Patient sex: M
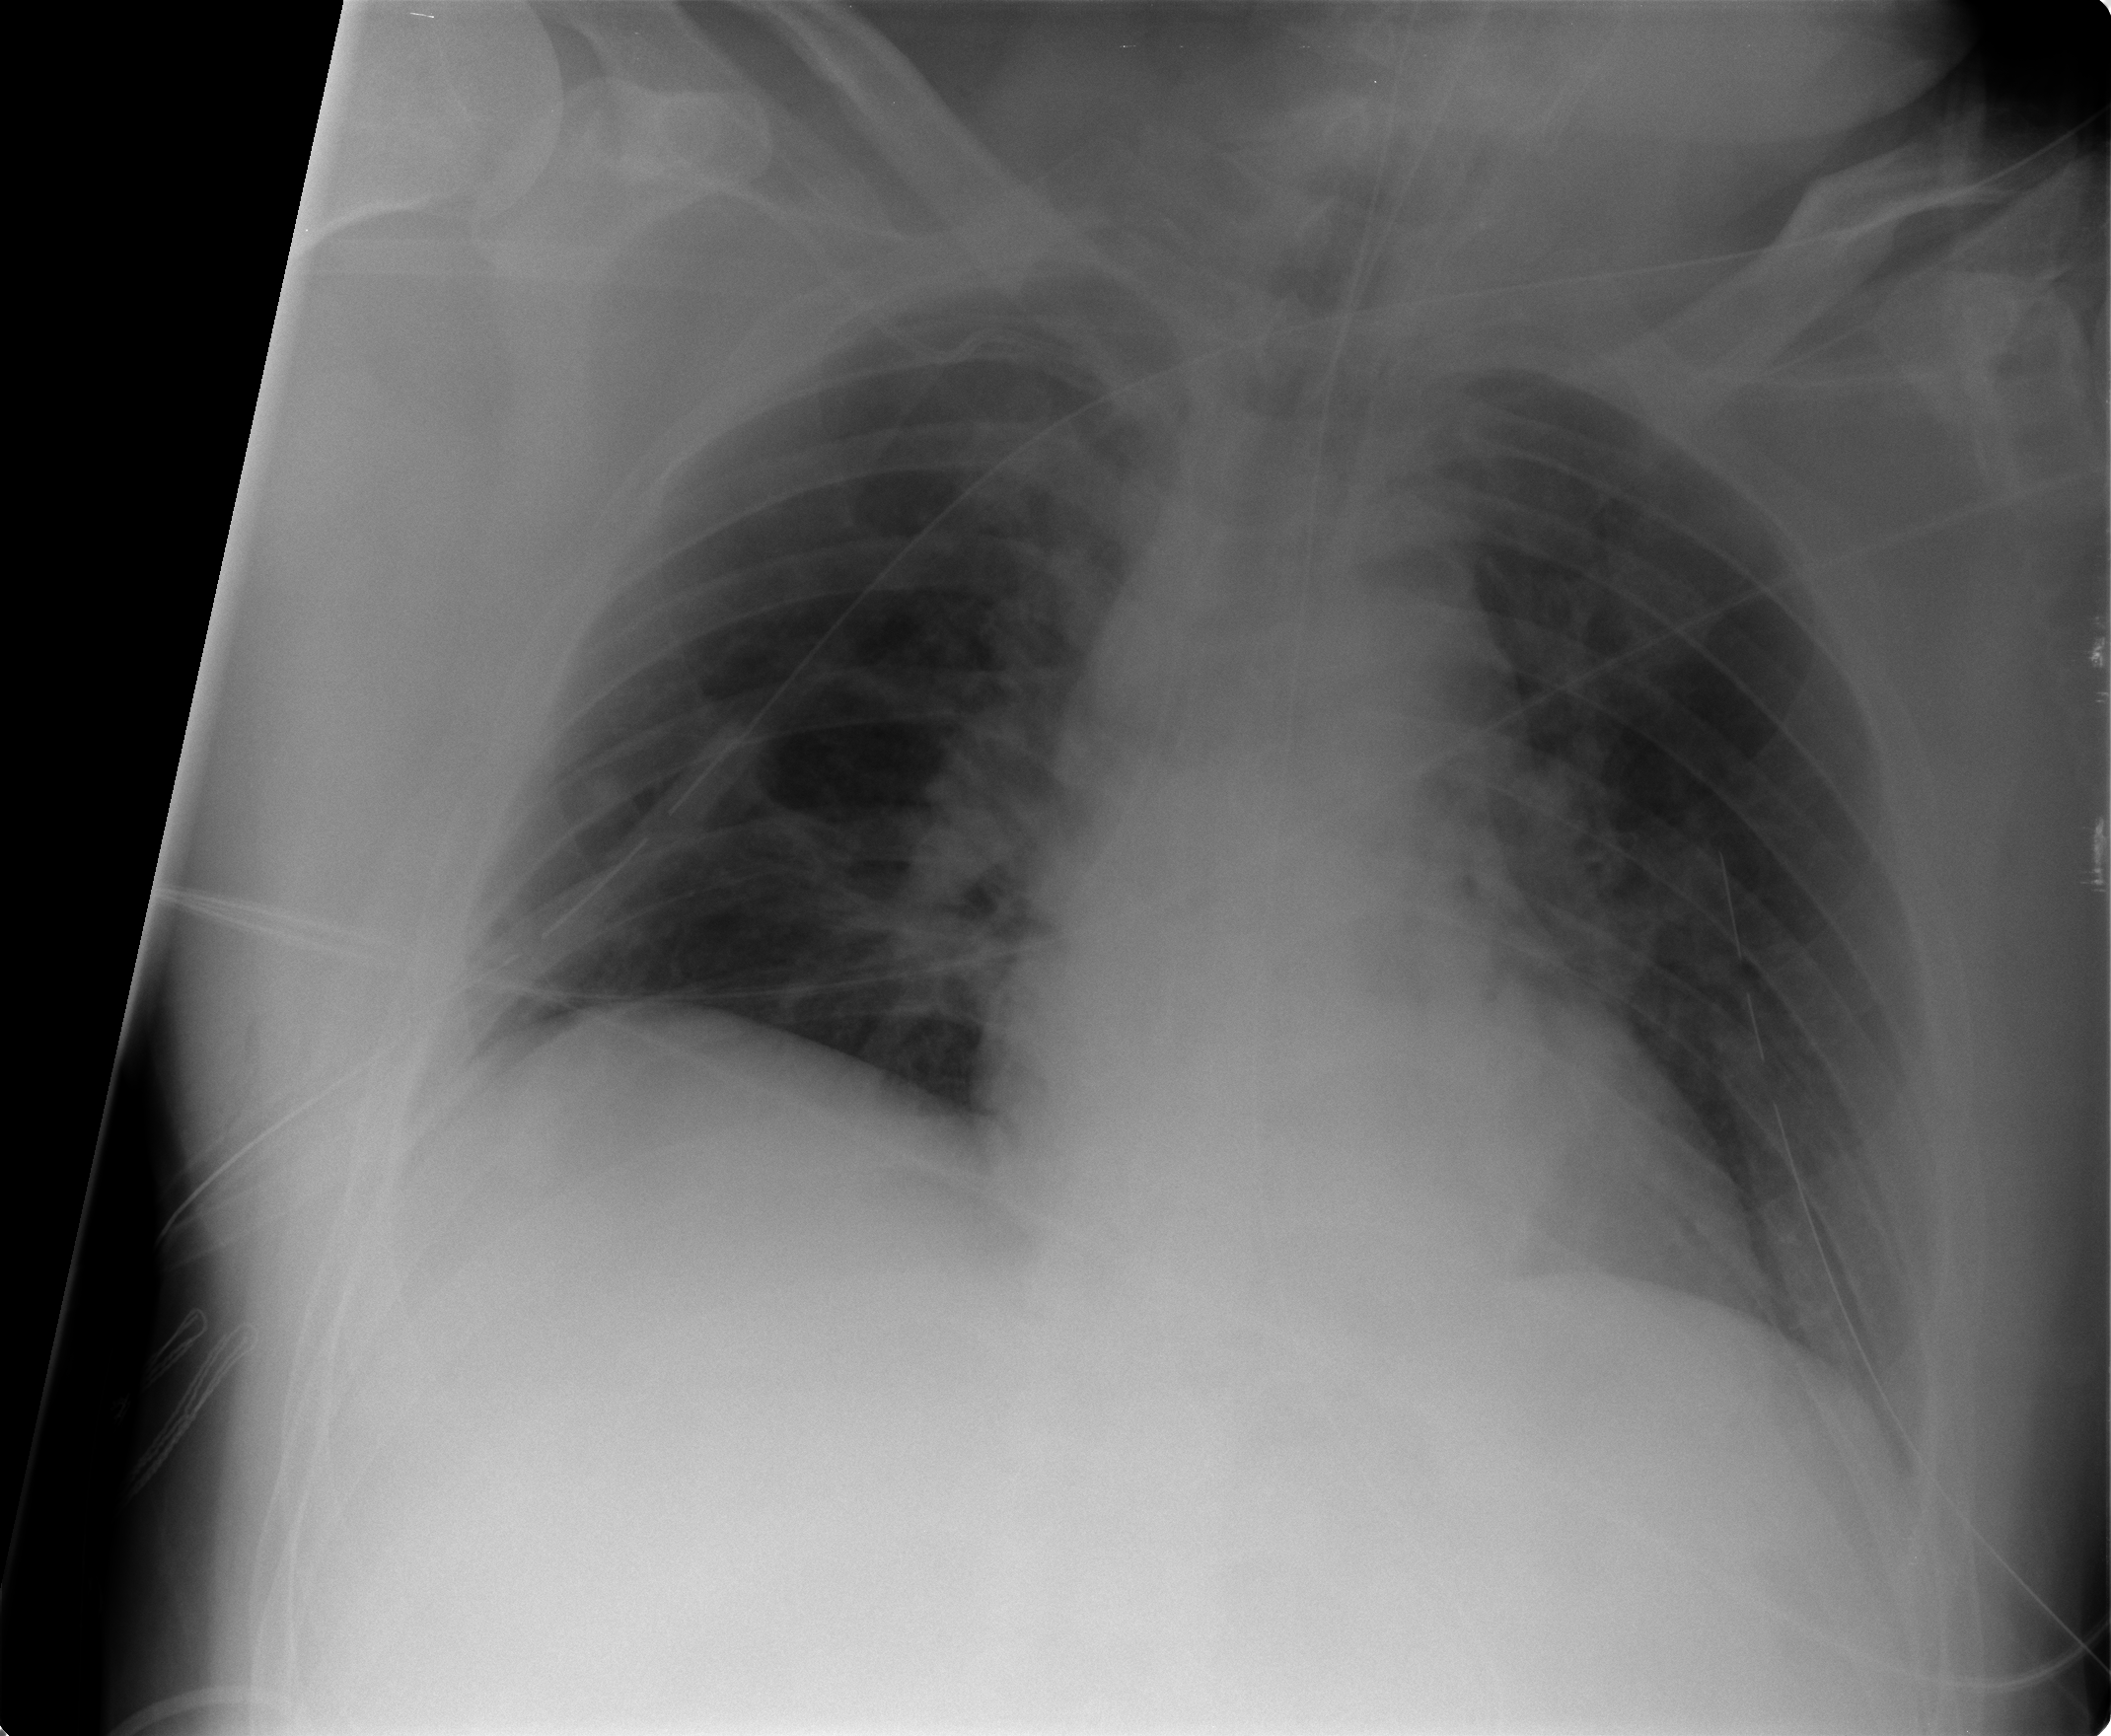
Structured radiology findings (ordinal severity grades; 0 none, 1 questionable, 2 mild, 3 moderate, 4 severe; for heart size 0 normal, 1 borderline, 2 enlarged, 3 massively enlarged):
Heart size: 0
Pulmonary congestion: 2
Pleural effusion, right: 2
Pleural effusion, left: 2
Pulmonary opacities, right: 0
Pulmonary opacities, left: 0
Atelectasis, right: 2
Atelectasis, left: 2